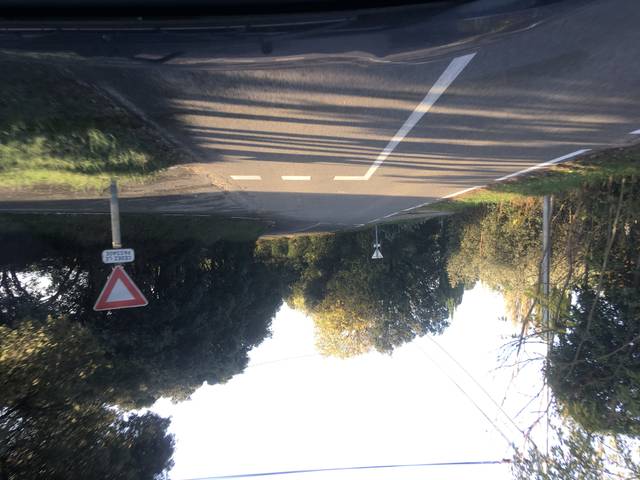
Region: France
Coordinates: 44.108, 4.816